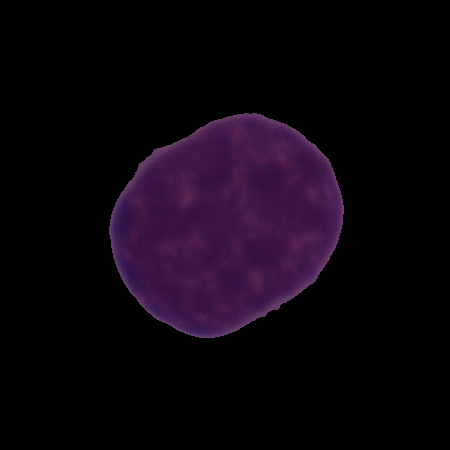
Label: cancer